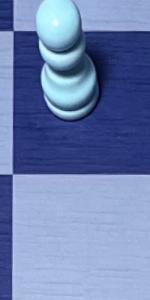
Label: Empty